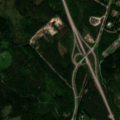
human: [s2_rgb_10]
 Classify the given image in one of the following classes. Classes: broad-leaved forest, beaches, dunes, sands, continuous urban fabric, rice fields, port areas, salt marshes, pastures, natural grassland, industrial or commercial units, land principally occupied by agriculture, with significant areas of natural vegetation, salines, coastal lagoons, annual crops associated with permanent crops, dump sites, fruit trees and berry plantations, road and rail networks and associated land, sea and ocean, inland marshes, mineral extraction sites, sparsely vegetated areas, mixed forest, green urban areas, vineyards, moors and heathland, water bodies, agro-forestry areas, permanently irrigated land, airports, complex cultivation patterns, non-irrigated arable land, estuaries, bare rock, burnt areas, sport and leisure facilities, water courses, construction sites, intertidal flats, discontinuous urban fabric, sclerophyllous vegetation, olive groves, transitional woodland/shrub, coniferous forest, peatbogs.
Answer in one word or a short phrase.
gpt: discontinuous urban fabric, coniferous forest, mixed forest, transitional woodland/shrub